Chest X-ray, AP view. Patient: 53 years old, sex M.
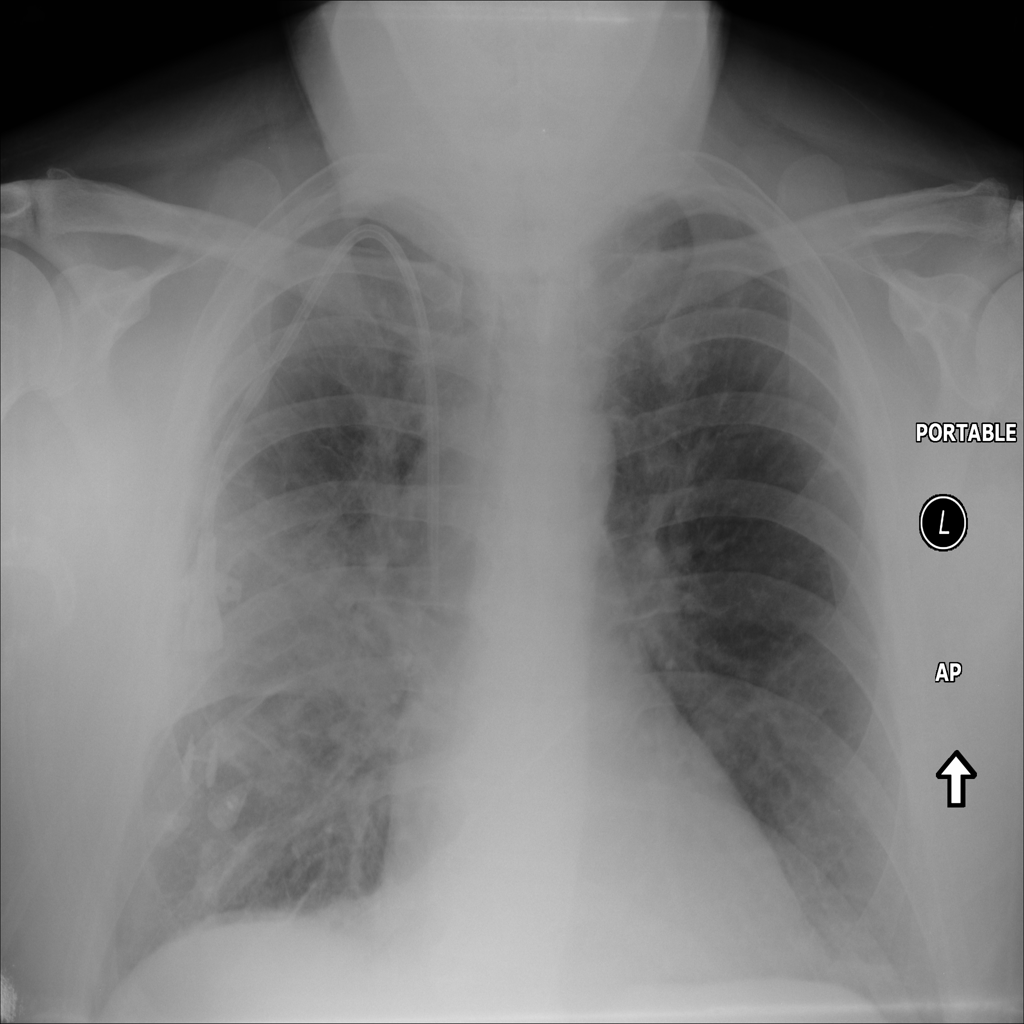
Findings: Edema, Effusion, Infiltration